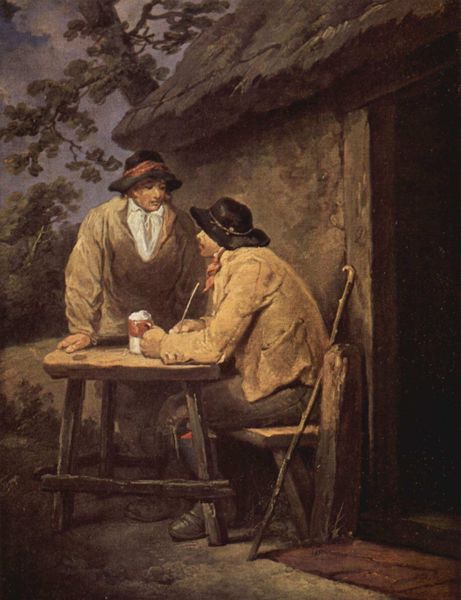
Titel: Vor dem Wirtshaus
Künstler: George Morland
Standort: London
Institution: Tate Gallery
Schlagwörter: baum, blau, blätter, dunkel, gemälde, gewitter, himmel, laub, mann, schatten, wolken, bäume, gelb, grün, landschaft, ocker, sitzen, äste, braun, getränk, glas, grau, hell, holz, hut, hüte, licht, männer, schwarz, stuhl, szene, terasse, tisch, tür, weiss, blick, dach, gras, haus, rot, schal, tuch, wiese, beige, gespräch, malerei, rock, alkohol, hemd, hose, jacke, jung, trinken, wand, arm, falten, gesicht, kleidung, mensch, portrait, porträt, öl, ast, baumstamm, feld, horizont, natur, stamm, zweige, hütte, mantel, realismus, sitzend, familie, blatt, wald, arbeit, bauern, genre, stock, krug, genremalerei, pflaster, unterhaltung, zwei, gehstock, schuhe, stab, hosen, lehm, idylle, rast, bank, hocker, arbeiter, schaum, ölgemälde, sturm, sprechen, hutband, pfeife, finster, halstuch, tasse, balken, tock, faltenwurf, bauer, tor, becher, holztisch, eingang, bierkrug, reetdach, strohdach, hauswand, feldarbeiter, draußen, jacken, bier, stiefel, schuh, tracht, wanderer, holzbank, eiche, naturalistisch, lich, pfeiffe, wanderstab, wanderstock, brüder, armut, schäfer, brotzeit, wirt, schwelle, fußmatte, mass, triken, süddeutsch, reet, kommunikation, freunde, bierglas, südtirol, lehmwand, lehmbau, einkehr, biertisch, hütte stock, trinkenhüte, herausforderung, stecklen, beuernhaus